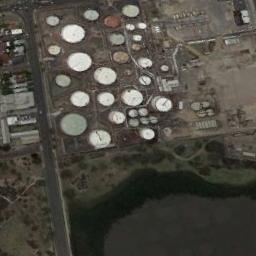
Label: storage_tank